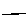
Label: line